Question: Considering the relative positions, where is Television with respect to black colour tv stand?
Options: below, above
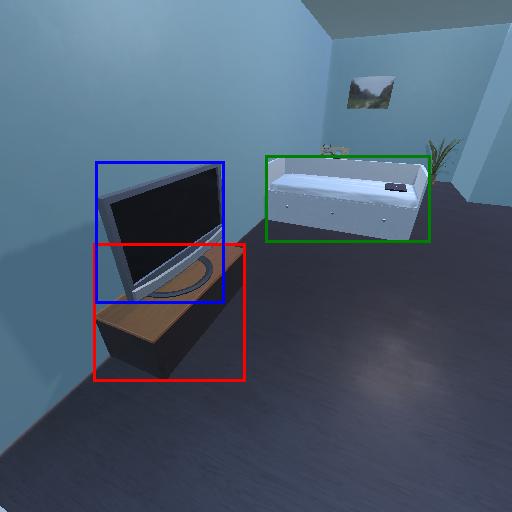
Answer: below